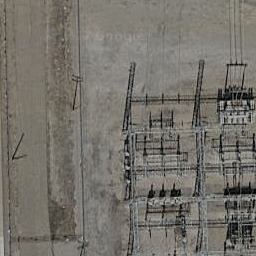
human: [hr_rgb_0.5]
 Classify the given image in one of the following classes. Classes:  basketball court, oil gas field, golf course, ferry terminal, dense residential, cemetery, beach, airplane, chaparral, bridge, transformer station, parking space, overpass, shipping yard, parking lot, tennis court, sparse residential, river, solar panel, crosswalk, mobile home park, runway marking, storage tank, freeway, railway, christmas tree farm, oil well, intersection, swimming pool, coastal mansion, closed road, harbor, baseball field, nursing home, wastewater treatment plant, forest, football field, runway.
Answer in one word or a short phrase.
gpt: transformer station